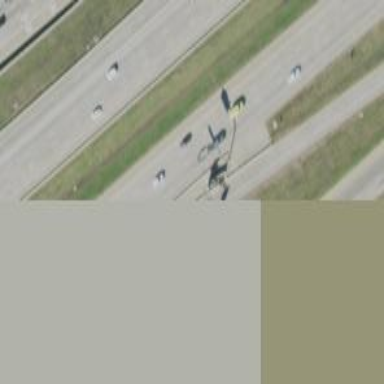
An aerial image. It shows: Toll gantry on the road.